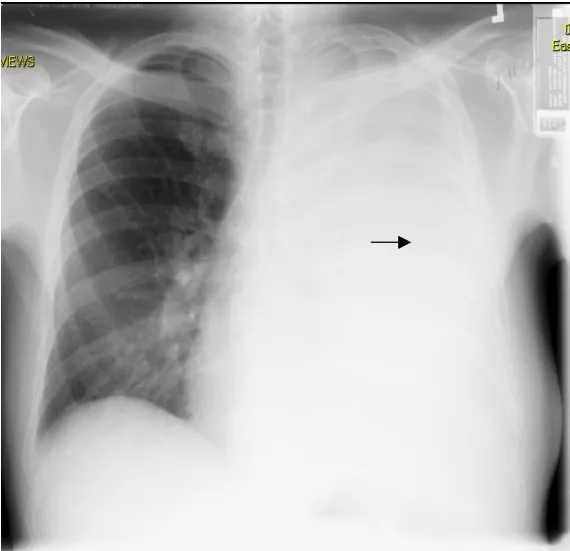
Chest X-ray (PA view): Re-accumulation of massive left sided pleural effusion (arrow).
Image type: radiology (x_ray)